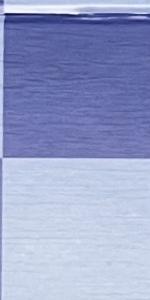
Label: Empty